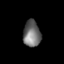
Tissue: skin
Cell type: Epithelial cells
Senescence score: 0.243
Nuclear area (px): 448
Mean DAPI intensity: 110.996